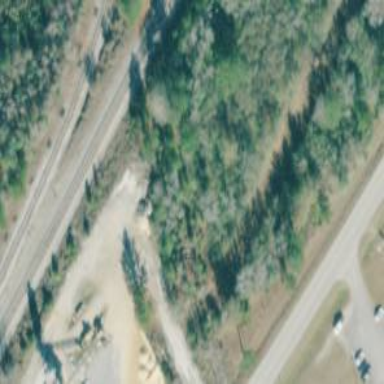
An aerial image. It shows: Abandoned railway spur used for lumber freight service.